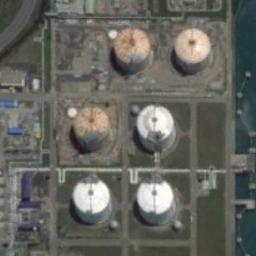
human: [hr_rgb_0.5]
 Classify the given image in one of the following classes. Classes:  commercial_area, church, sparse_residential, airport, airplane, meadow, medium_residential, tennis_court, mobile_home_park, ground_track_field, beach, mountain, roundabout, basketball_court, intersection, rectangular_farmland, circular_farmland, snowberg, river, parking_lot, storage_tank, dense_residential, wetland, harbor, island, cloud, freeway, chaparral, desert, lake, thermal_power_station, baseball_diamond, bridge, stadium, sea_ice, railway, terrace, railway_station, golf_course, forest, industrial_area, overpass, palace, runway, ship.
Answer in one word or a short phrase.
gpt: storage_tank